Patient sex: M
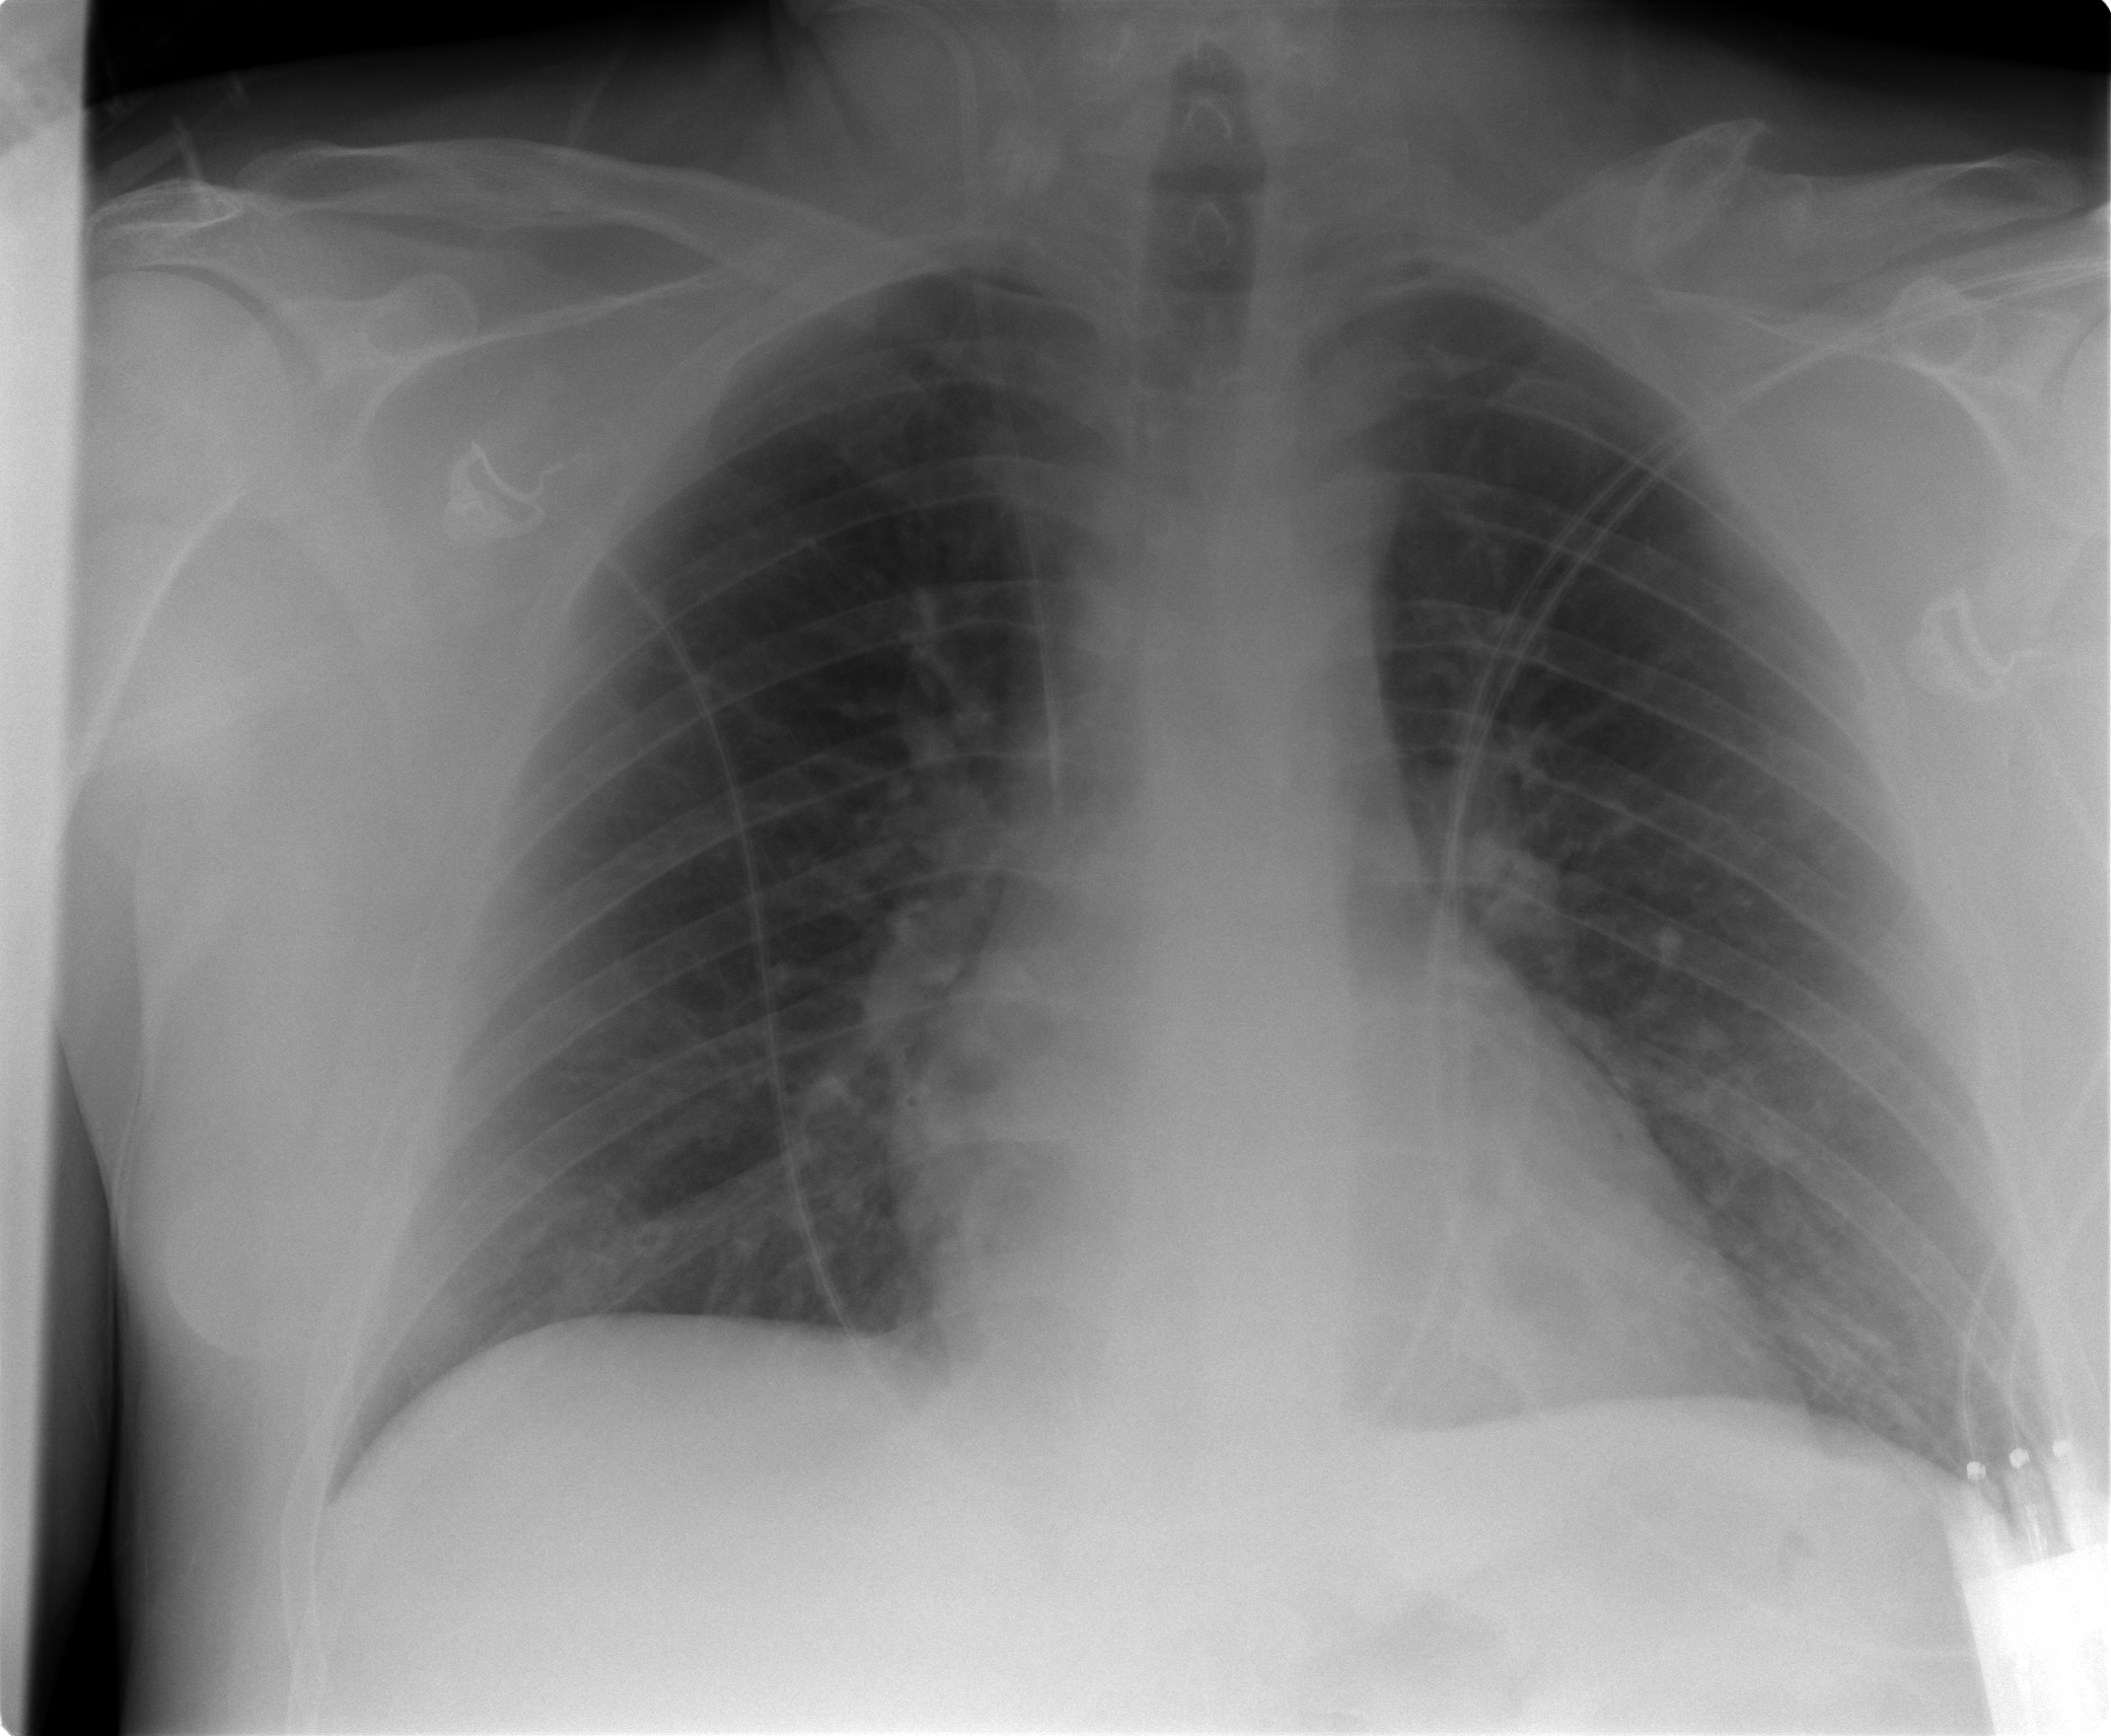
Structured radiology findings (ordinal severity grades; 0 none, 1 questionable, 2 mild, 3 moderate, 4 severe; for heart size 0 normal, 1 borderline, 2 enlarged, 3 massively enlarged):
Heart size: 1
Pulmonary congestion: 1
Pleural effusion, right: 0
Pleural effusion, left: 0
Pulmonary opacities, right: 0
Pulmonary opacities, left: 0
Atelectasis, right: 0
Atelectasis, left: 0